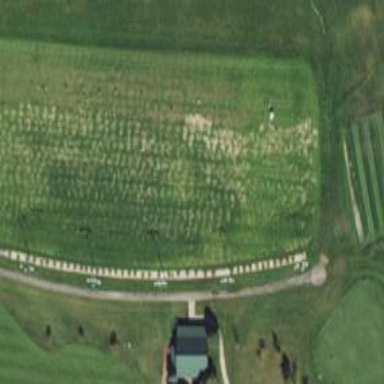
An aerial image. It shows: Grass area designated as golf tee.